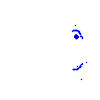
Particle: pion